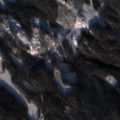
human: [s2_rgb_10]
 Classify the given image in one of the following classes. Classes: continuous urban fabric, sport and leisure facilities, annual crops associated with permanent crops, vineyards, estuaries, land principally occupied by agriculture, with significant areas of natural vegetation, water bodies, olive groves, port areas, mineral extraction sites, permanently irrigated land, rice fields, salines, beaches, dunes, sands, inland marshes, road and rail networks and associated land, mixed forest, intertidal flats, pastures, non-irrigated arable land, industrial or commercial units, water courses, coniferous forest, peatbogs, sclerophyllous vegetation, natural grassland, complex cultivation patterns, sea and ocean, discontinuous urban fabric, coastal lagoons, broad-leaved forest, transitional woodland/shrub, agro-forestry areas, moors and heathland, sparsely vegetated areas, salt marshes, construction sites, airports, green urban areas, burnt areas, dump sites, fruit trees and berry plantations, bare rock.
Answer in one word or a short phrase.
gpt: coniferous forest, transitional woodland/shrub